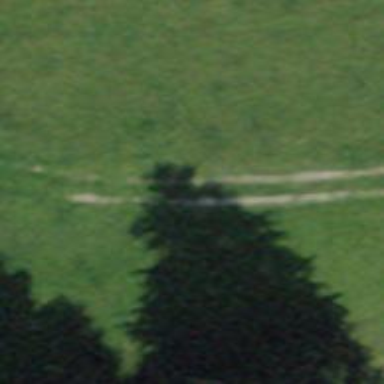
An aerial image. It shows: Path.